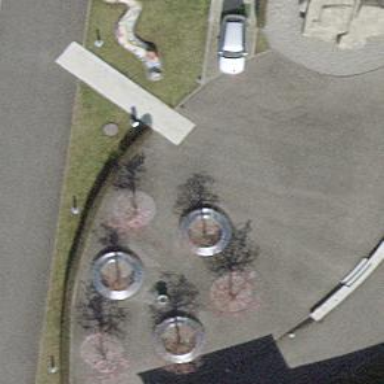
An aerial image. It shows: Bench.